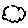
Label: cloud